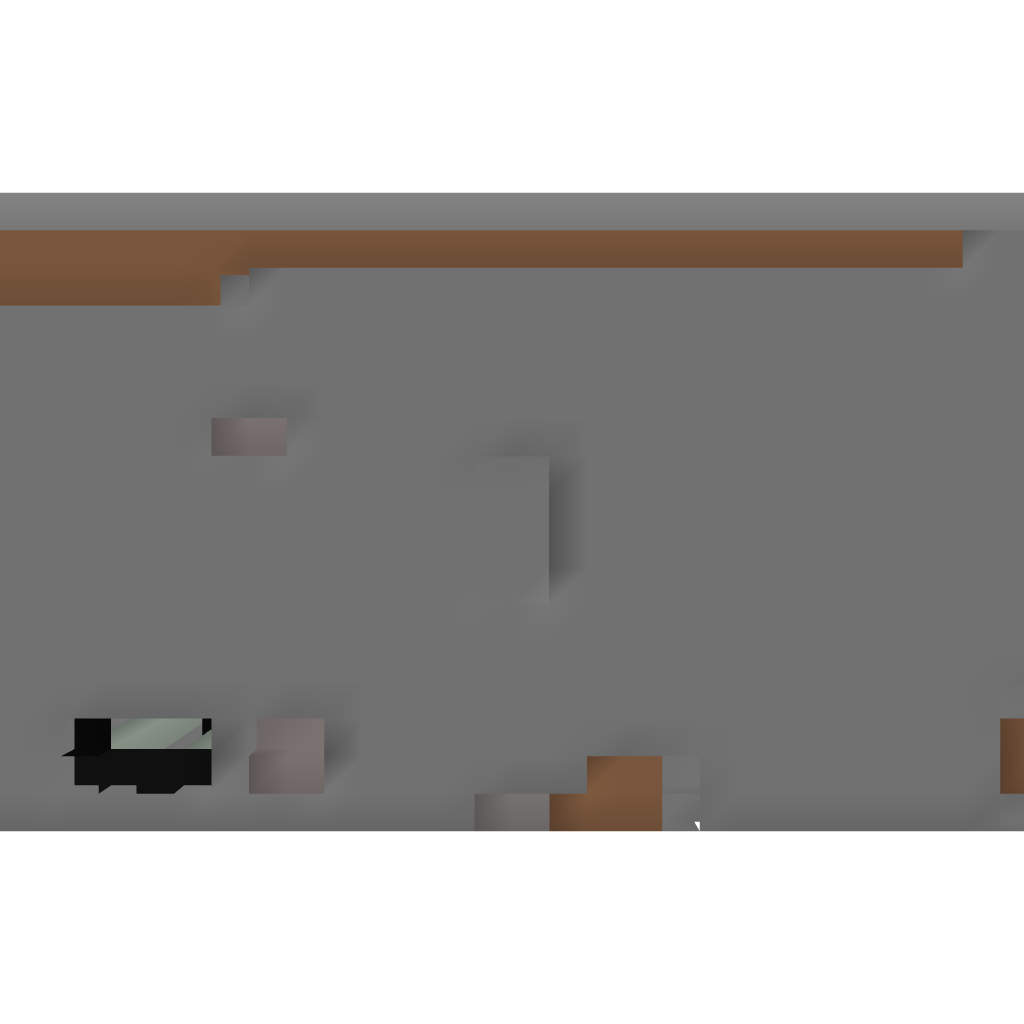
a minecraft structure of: Super Efficient Mob Grinder